Question: I'm trying to get rid of the browser's default validation logic using formsy-react, and according to the documentation the "<URL>" attribute should do the trick. But I can't get it to work.
What am I doing wrong?
'''
var React = require('React');
var Formsy = require('formsy-react');
var Input = require('./forms/Input.js');
module.exports = React.createClass({
render: function () {
return (
<Formsy.Form>
<Input ref="phonenumber" id="phonenumber" value={this.state.phonenumber.value} name="phonenumber" required validations="isNumeric" validationError="Please provide a valid phone number" />
</Formsy.Form>
);
}
});
'''
Input.js
'''
var Formsy = require('formsy-react');
var React = require('React');
module.exports = React.createClass({
mixins: [Formsy.Mixin],
changeValue: function (event) {
this.setValue(event.currentTarget.value);
},
render: function () {
var className = this.showRequired() ? 'required' : this.showError() ? 'error' : null;
var isReadOnly = this.props.readOnly;
var errorMessage = this.getErrorMessage();
return (
<div className={className}>
<input type="text" onChange={this.changeValue} value={this.getValue()} readOnly={isReadOnly} required={this.isRequired()} formNoValidate />
<span>{errorMessage}</span>
</div>
);
}
});
'''

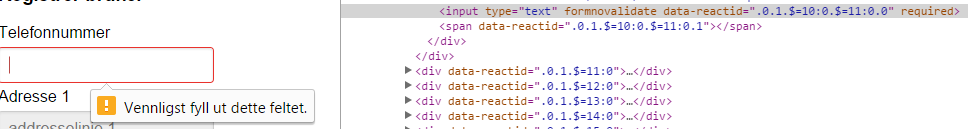
Answer: The 'formNoValidate' attribute is only intended for elements that submit the form. So, placing it on a "text" type of input will work if it is the only input in the form (no submit button).
Imagine having a form for writing an article, It could have two submit buttons, one for "Save draft" that doesn't need to run native validation, and one for "Publish" that does.
Adding 'noValidate' on the form tag should disable native validation on the form completely, however this isn't possible until issue <URL>.